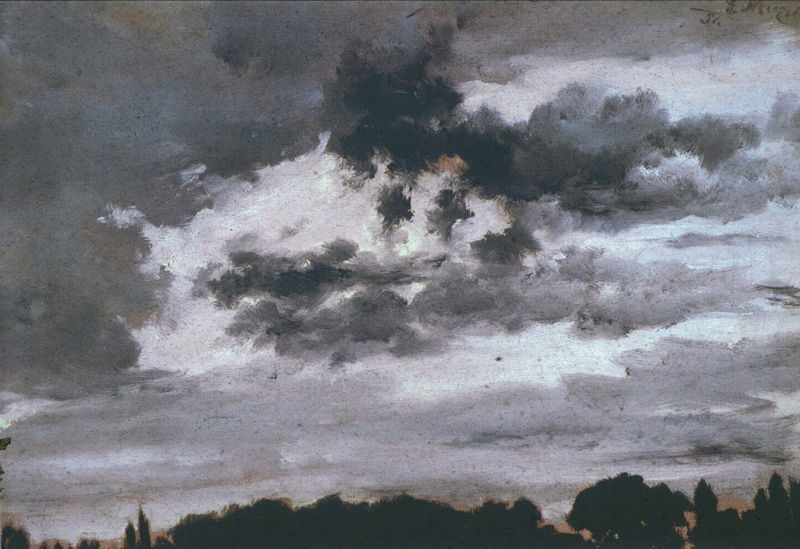
Titel: Wolkenstudie
Künstler: Adolph Menzel
Standort: Berlin
Institution: Alte Nationalgalerie
Schlagwörter: baum, blau, dunkel, gemälde, gewitter, himmel, laub, schatten, weiß, wolken, aquarell, bäume, impressionismus, landschaft, abend, bewegung, braun, grau, hell, licht, nacht, orange, schwarz, skizze, rot, wolke, malerei, zerrissen, signatur, öl, dämmerung, horizont, kalt, natur, weite, wind, büsche, gebüsch, pastos, sonne, england, kontrast, rosa, wald, turm, zypressen, bewölkt, sommer, düster, studie, formen, lila, sonnenuntergang, violett, silhouette, ziehen, rand, romantik, ölgemälde, constable, querformat, sturm, turner, untergang, unwetter, wetter, finster, stimmung, regen, tusche, türme, umriß, übergang, strich, bedrohlich, pinsel, pinselstrich, schattenriss, himme, regenwolken, ölskizze, baumwipfel, wipfel, grautöne, abenddämmerung, cumulus, wolkenhimmel, waöd, william turner, regenwolke, wolkenstudie, wolkenlücken, vormärz, aufhellung, colorismus, drohens, regenpause, sturmg, timmung, umnriss, untergangsstimmung, wolken weiss grau schwarz wald, landschaft himmel, wolken unwetter